Question: Is there a way to change the time zone in Parse? The "updatedAt" column in the "Core" section got different time zone as mine.

Thanks!
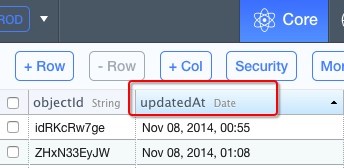
Answer: Per the <URL>, the 'updatedAt' field is provided by Parse and isn't available until you save the Object. So you cannot change the value.
What you can do is make your own <URL> field for storing the date in your timezone. Every time 'updatedAt' changes for a row, convert the new value to your timezone and save it in your Date field.